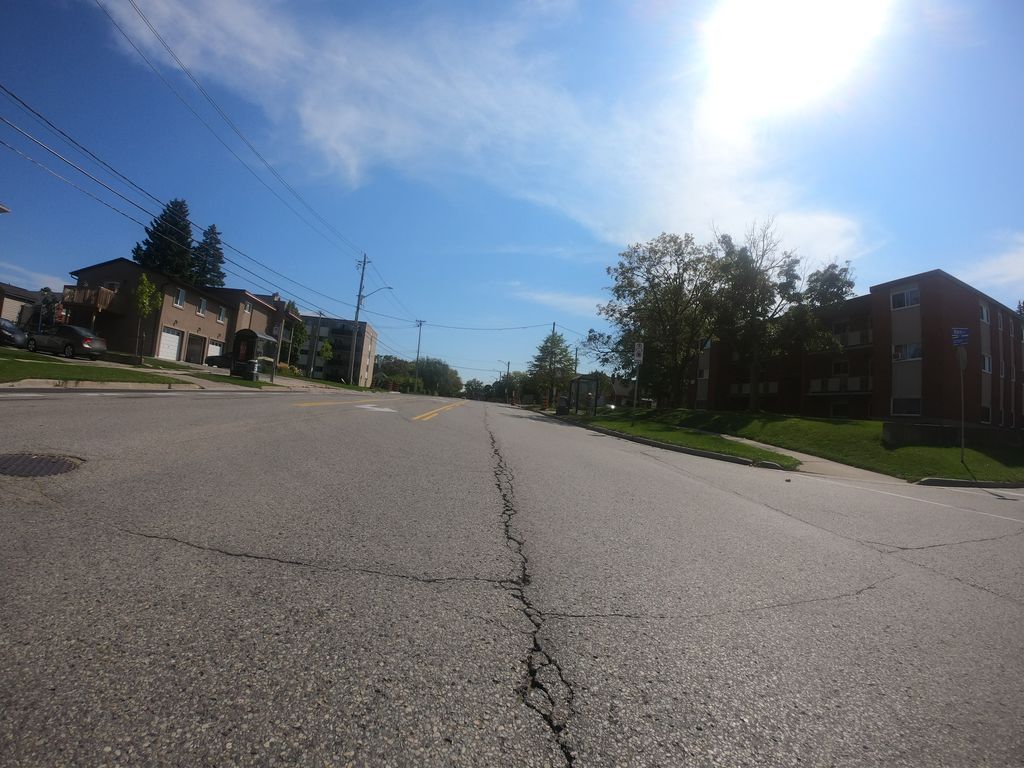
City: kitchener-waterloo